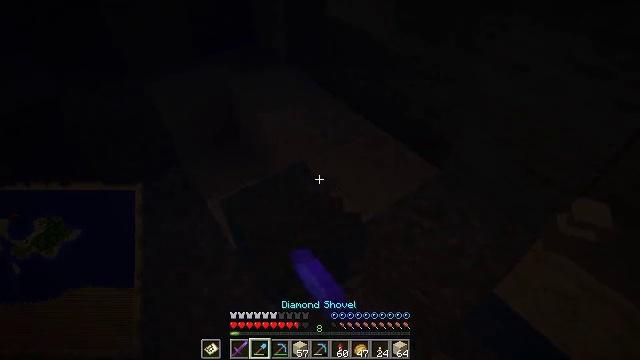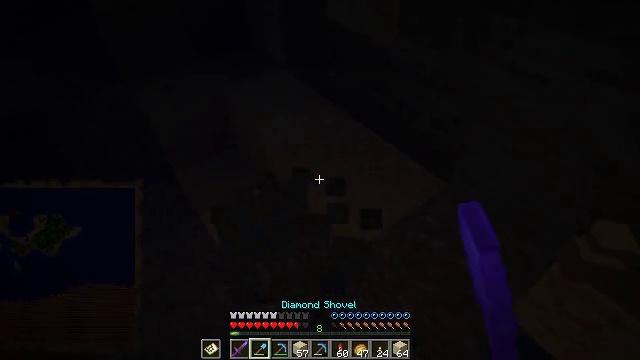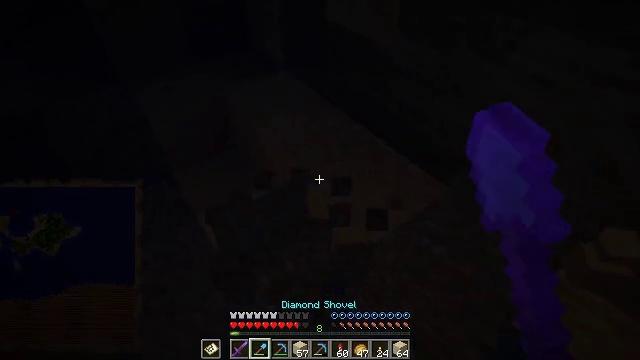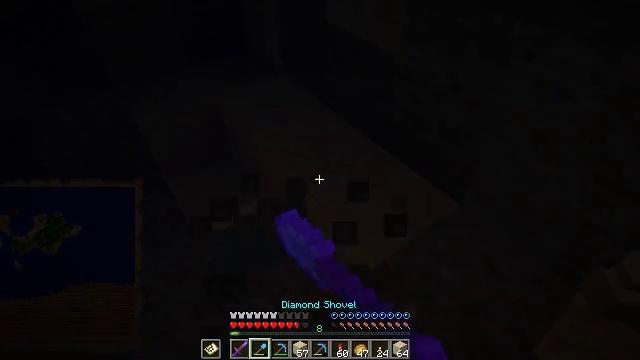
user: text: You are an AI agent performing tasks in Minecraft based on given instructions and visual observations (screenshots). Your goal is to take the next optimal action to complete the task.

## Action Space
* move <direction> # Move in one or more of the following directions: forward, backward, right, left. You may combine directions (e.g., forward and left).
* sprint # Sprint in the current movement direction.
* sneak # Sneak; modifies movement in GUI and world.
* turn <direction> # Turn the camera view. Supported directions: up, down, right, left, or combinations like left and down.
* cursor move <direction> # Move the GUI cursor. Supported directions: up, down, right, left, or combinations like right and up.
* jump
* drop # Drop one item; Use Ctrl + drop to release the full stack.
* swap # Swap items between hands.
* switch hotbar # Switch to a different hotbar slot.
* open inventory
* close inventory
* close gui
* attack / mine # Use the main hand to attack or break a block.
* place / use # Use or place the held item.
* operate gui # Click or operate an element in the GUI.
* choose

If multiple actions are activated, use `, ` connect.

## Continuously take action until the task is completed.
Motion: motion action
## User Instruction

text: Collect gravel for your inventory.
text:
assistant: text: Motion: move forward, attack / mine
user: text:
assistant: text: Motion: move forward, attack / mine
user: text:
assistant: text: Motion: move forward, attack / mine
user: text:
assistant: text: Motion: attack / mine